Question: I'm loading a view controller from a story board explicitly and have this code:
'''
UIStoryboard *storyboard = [UIStoryboard storyboardWithName:@"Storyboard" bundle:nil];
UIViewController *initViewController = [storyboard instantiateViewControllerWithIdentifier:@"InitialScreen"];
'''
But am getting an error "'Storyboard () doesn't contain a view controller with identifier 'InitialScreen'"
Yet as can be seen from the screenshot, the view controller does have that identifier. I've used this identical way of loading controllers before successfully, but no idea why its not working this time. Any ideas what the issue could be?

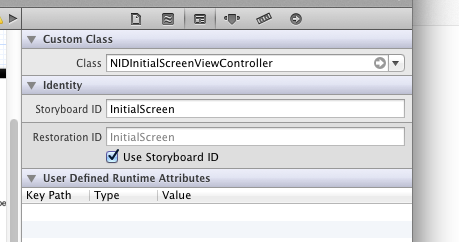
Answer: I've just found the problem - its an issue with the simulator, I could find absolutely nothing wrong with my code and was 100% sure it was ok, when I've been in that situation in the past I usually find the culprit is Xcode itself. So even though I'd cleaned and rebuilt multiple times I decided to try resetting the contents in the simulator - and bingo it started working. I put it down to a bug in the simulator caching content and not updating to reflect changes made in IB.